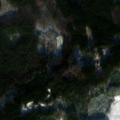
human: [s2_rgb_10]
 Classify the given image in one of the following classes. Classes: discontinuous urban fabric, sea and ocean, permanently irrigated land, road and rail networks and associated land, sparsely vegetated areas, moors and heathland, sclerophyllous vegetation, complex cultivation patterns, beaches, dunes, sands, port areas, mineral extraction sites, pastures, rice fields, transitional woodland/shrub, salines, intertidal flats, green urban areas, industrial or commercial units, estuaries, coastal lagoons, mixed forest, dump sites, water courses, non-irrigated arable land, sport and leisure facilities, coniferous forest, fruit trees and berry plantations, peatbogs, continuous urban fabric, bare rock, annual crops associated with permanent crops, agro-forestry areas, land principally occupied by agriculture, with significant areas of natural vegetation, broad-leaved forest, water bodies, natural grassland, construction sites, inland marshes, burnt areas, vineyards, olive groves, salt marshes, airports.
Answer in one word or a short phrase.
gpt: coniferous forest, mixed forest, transitional woodland/shrub